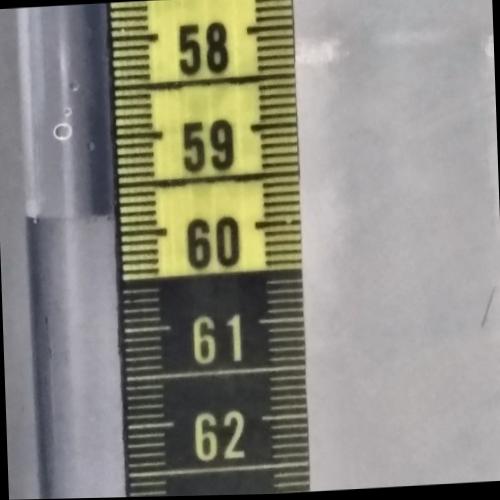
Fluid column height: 59.8 cm